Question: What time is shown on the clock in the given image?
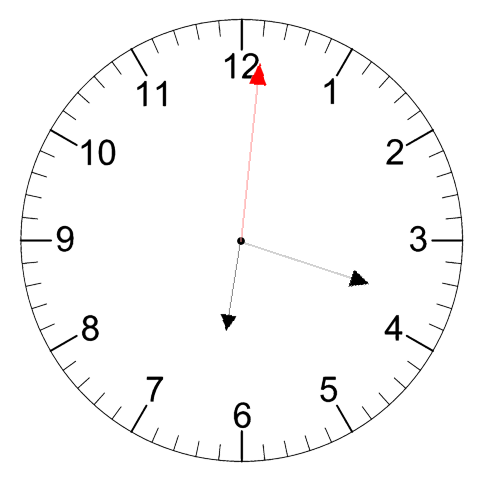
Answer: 06:18:01